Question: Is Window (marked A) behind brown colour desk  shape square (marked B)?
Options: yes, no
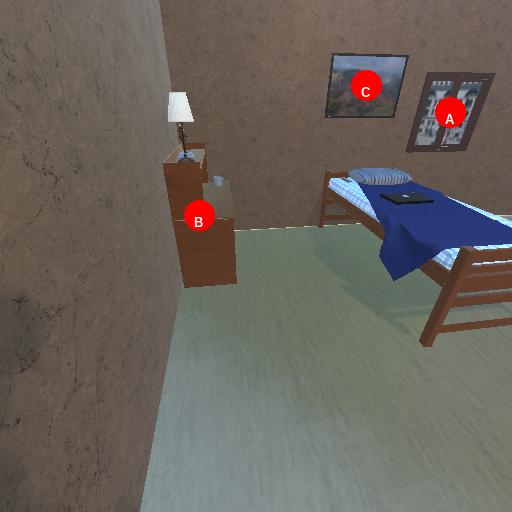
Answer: yes